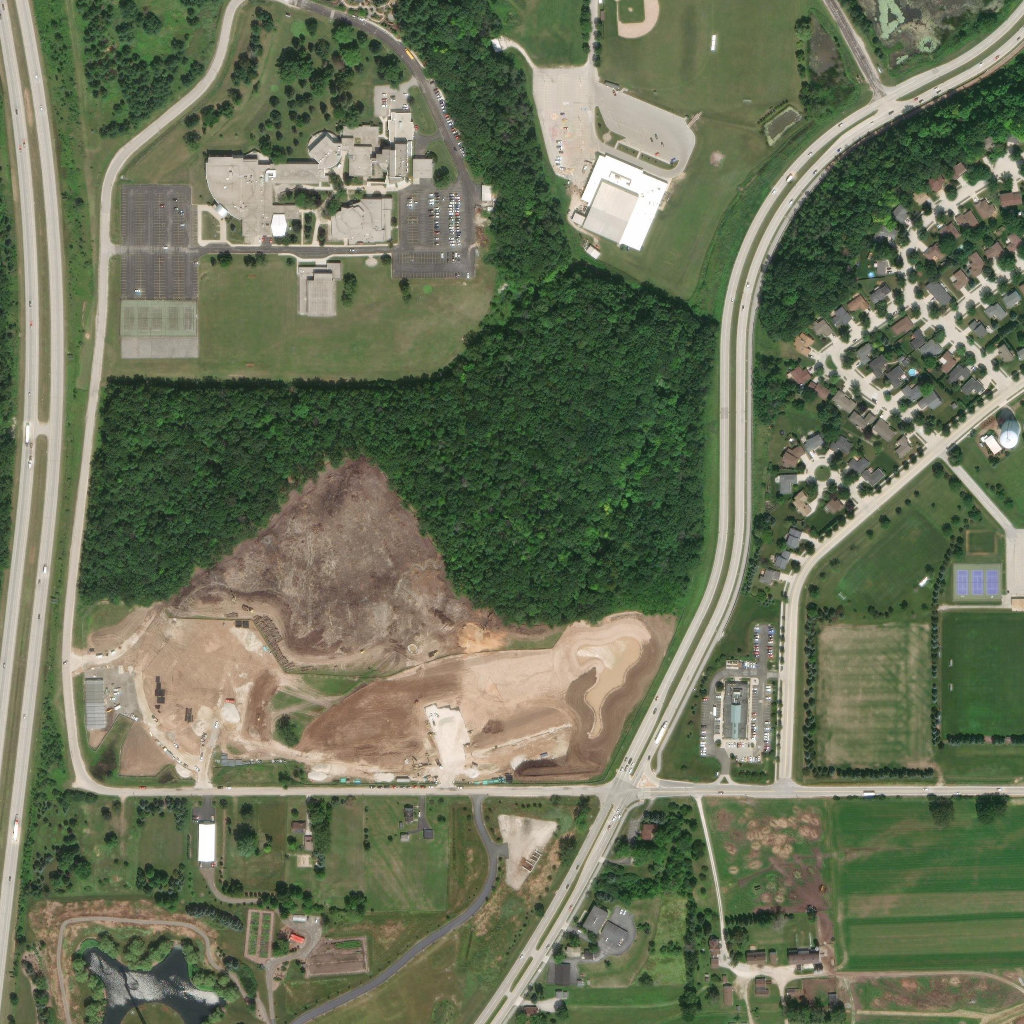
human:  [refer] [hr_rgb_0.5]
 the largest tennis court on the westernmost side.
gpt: <box>[[11, 29, 19, 33, 0]]</box>

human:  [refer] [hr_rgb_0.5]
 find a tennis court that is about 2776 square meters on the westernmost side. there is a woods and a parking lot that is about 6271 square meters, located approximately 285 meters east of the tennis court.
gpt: <box>[[11, 29, 19, 33, 0]]</box>